Interaction volume radius: 10 \u00c5
Interaction volume height: 25 \u00c5
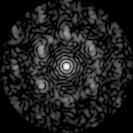
Disorder parameter: 0.6699